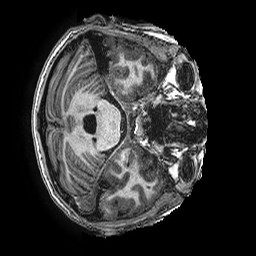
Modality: T1w
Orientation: axial
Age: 15
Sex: male
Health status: ill
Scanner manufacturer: ge
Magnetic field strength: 3 T
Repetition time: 0.00766 s
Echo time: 0.003476 s